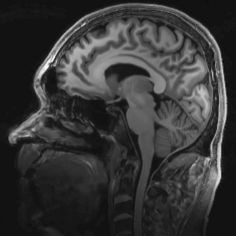
Label: notumor